Interaction volume radius: 5 \u00c5
Interaction volume height: 20 \u00c5
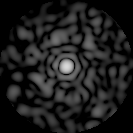
Disorder parameter: 0.8396